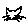
Label: cat